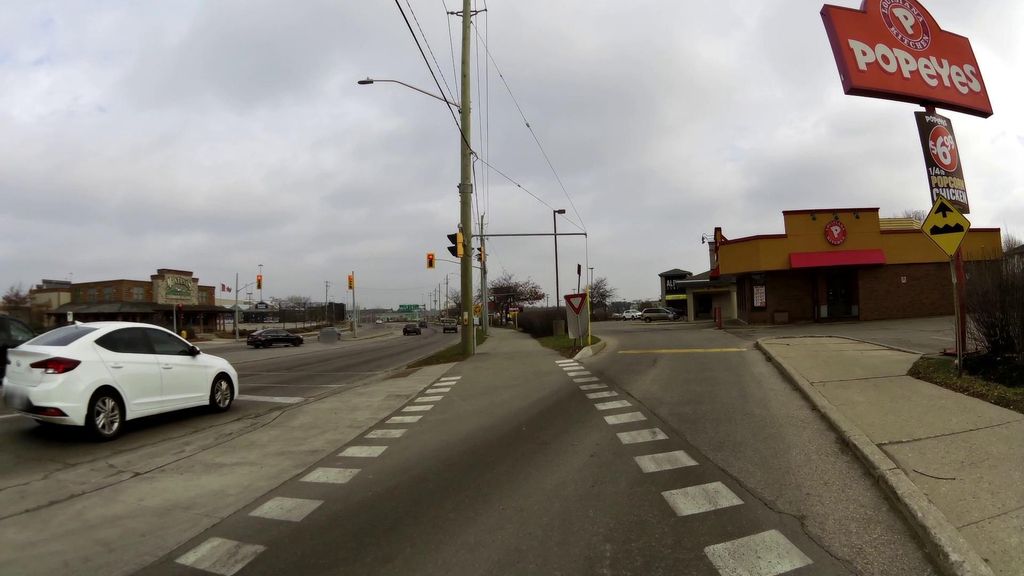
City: kitchener-waterloo